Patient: sex M, age 66
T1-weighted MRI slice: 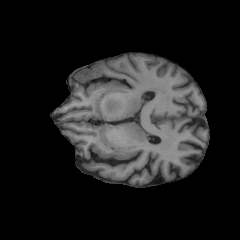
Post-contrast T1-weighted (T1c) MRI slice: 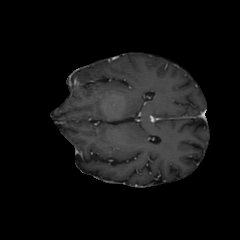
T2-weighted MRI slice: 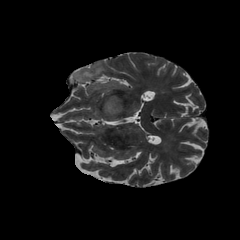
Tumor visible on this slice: yes
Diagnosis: Astrocytoma, IDH-wildtype
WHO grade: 2